Question: So when I attempt to run Gradle 2.5 using the 'gradle' command in cmd.exe I get the following exception.

Before attempting to run the program, the gradle client gives me the correct feedback when I enter 'gradle -v' into cmd.exe indicating I have successfully added it to my PATH variable.
Is this a Read Write Execute problem in my System32 folder? I am administrator and as such believe I have all permission access?
Any help much appreciated.
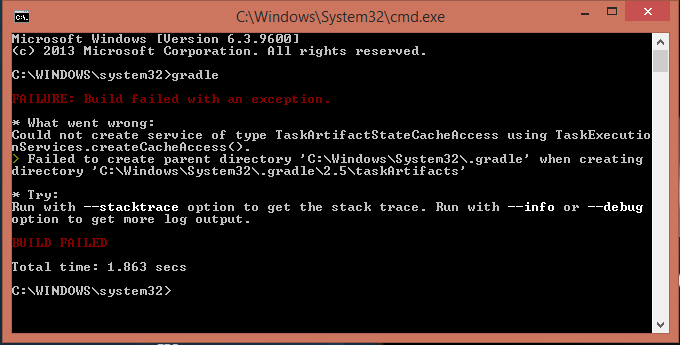
Answer: Gradle assumes that you're running in a project directory and will create a cache in the current working directory as soon as you run anything other than 'gradle -v' or 'gradle --version'.
The directory is rather special, so even if you run gradle as an administrator, you might not have write permissions for it as there maybe a secondary check that Windows performs.
If you really want to do this (I don't know why you would), have you tried running the command prompt as administrator? You can right-click on any shortcut for the command prompt and select 'Run as Administrator'.